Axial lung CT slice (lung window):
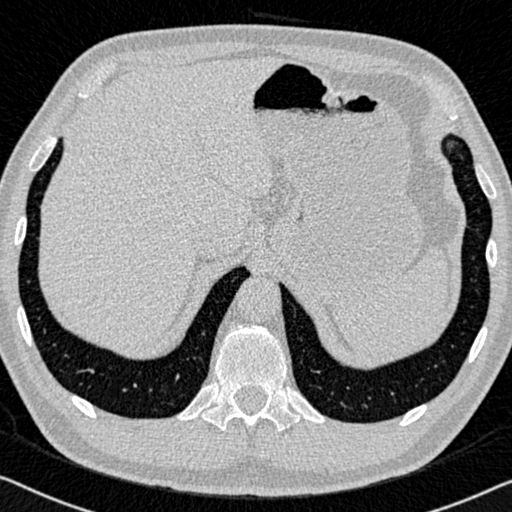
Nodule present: no